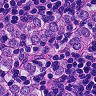
Metastatic tissue present: yes